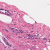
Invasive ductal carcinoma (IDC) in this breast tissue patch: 0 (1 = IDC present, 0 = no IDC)